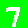
Digit: 7